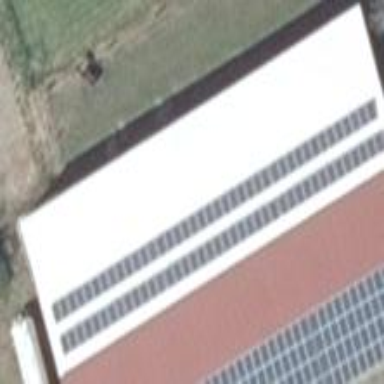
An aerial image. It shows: Small solar photovoltaic panel generator inside building.